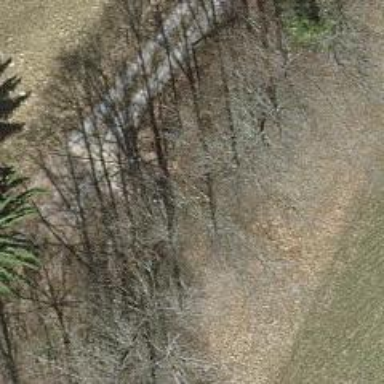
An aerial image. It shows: Single tag "natural: tree."